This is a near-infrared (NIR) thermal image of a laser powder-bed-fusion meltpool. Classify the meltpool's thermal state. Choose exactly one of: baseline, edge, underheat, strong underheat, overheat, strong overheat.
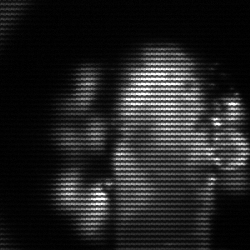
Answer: strong underheat